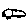
Label: car